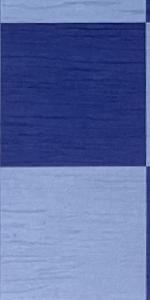
Label: Empty